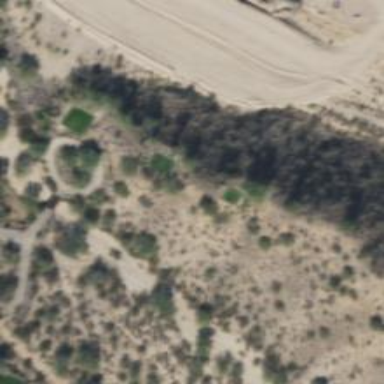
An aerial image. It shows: Grassy area designated as golf tee.